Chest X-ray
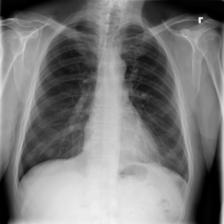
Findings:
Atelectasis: negative
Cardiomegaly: negative
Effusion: negative
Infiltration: negative
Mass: negative
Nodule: negative
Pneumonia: negative
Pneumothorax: negative
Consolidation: negative
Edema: negative
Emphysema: negative
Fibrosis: negative
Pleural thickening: negative
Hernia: negative